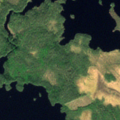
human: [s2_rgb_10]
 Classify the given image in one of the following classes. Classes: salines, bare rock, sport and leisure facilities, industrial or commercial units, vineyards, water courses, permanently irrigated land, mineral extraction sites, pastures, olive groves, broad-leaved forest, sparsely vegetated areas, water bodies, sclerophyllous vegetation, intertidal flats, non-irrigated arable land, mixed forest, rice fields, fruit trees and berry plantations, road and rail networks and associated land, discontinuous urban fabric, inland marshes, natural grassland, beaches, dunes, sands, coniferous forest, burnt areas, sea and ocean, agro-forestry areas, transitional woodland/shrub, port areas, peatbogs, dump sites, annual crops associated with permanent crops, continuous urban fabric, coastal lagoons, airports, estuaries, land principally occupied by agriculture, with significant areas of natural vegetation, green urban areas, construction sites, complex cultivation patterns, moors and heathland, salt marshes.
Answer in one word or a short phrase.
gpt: coniferous forest, transitional woodland/shrub, water bodies